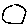
Label: moon